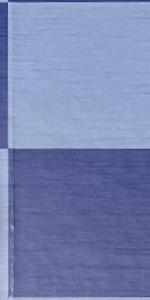
Label: Empty